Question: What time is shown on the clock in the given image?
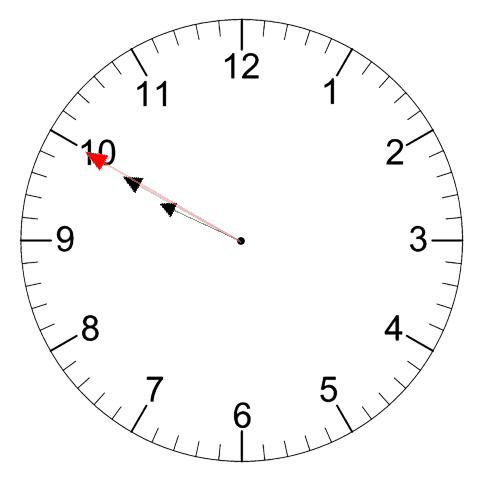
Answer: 09:49:50